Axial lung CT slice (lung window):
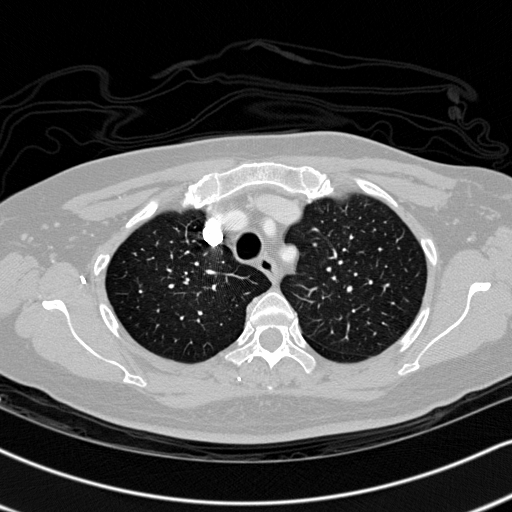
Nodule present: no